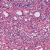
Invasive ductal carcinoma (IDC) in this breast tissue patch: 0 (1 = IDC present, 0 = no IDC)